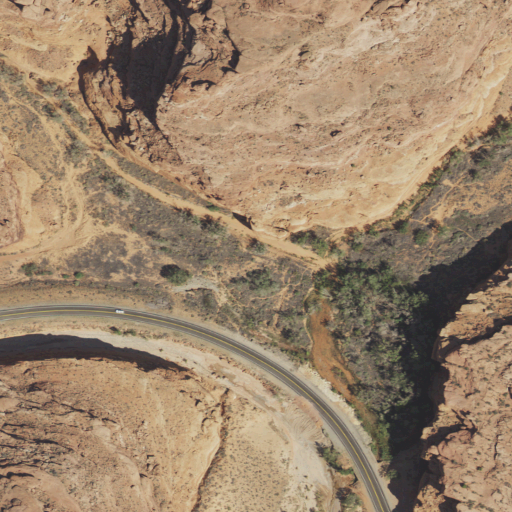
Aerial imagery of valley in Utah named Butler Canyon containing shrub, barren land, low intensity development, open development, woody wetlands, herbaceous wetlands, medium intensity development, and evergreen forest